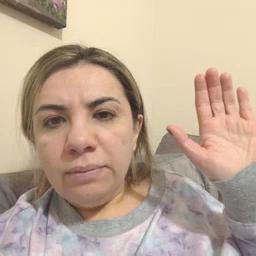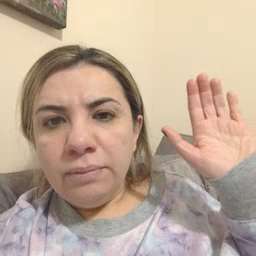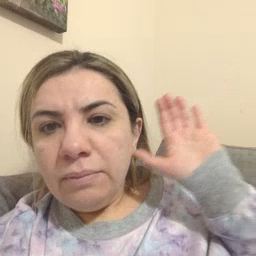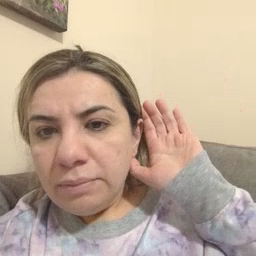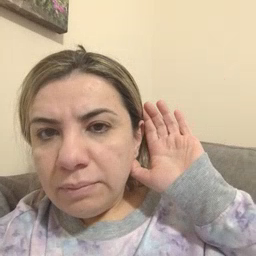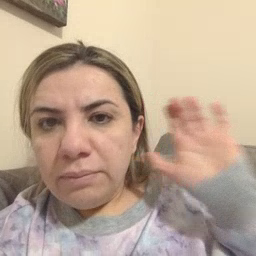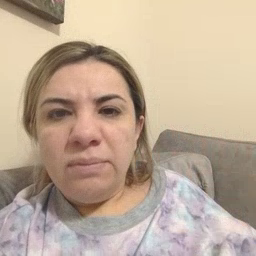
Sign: listen